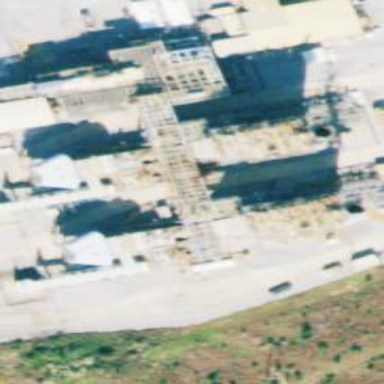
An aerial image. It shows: Gas-powered generator of combined cycle type.